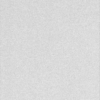
Label: dusty